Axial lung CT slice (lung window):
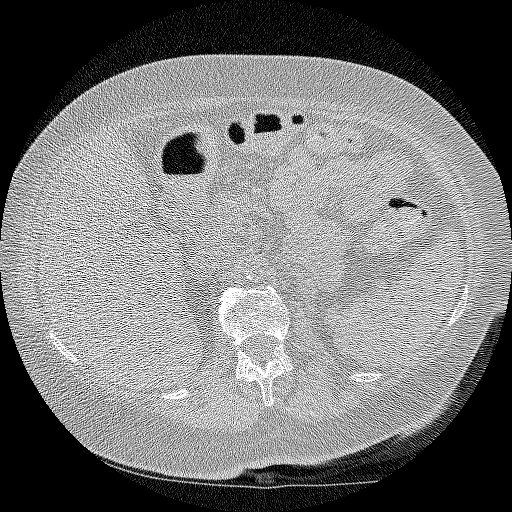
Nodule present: no